Interaction volume radius: 5 \u00c5
Interaction volume height: 25 \u00c5
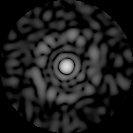
Disorder parameter: 0.798